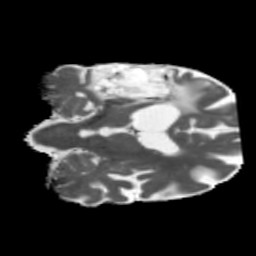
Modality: MD
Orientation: coronal
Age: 55
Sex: male
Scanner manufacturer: siemens
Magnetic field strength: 3 T
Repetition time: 5.47 s
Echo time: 0.0854 s